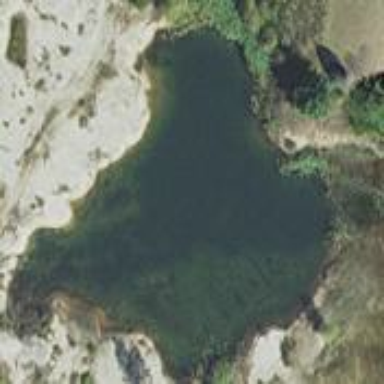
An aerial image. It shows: Pond surrounded by natural water.